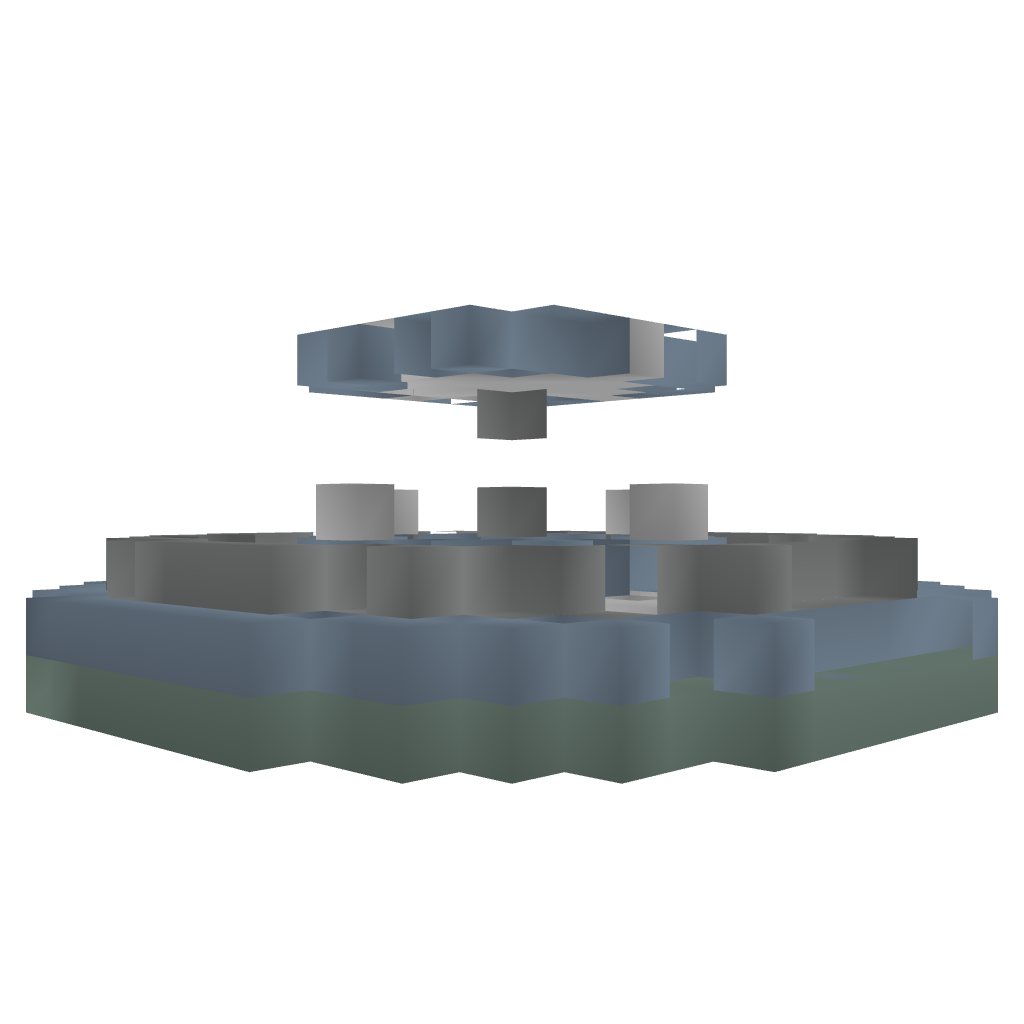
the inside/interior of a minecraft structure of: Chafariz/Fonte - Fountain 02